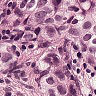
Metastatic tissue present: yes